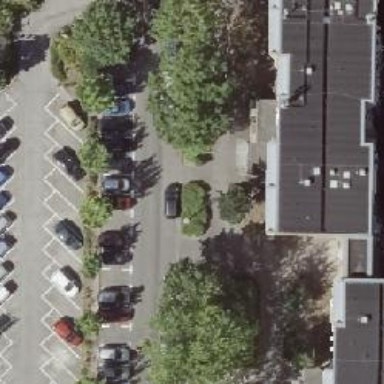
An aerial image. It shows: Asphalt footway.